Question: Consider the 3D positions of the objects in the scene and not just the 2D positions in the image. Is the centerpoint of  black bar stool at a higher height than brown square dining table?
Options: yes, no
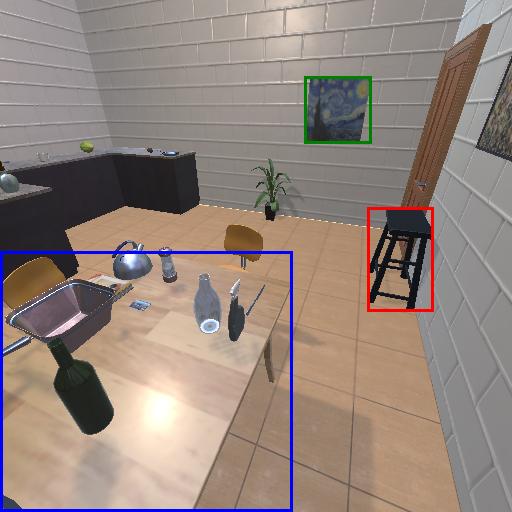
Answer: yes